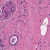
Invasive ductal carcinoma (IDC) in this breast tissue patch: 0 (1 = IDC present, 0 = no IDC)